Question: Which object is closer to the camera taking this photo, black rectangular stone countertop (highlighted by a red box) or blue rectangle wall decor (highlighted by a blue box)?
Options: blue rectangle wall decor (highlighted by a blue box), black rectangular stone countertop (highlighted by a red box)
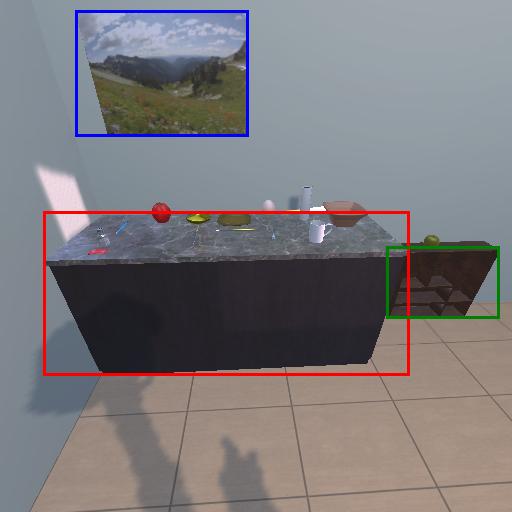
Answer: blue rectangle wall decor (highlighted by a blue box)